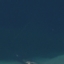
Land use / land cover class: SeaLake